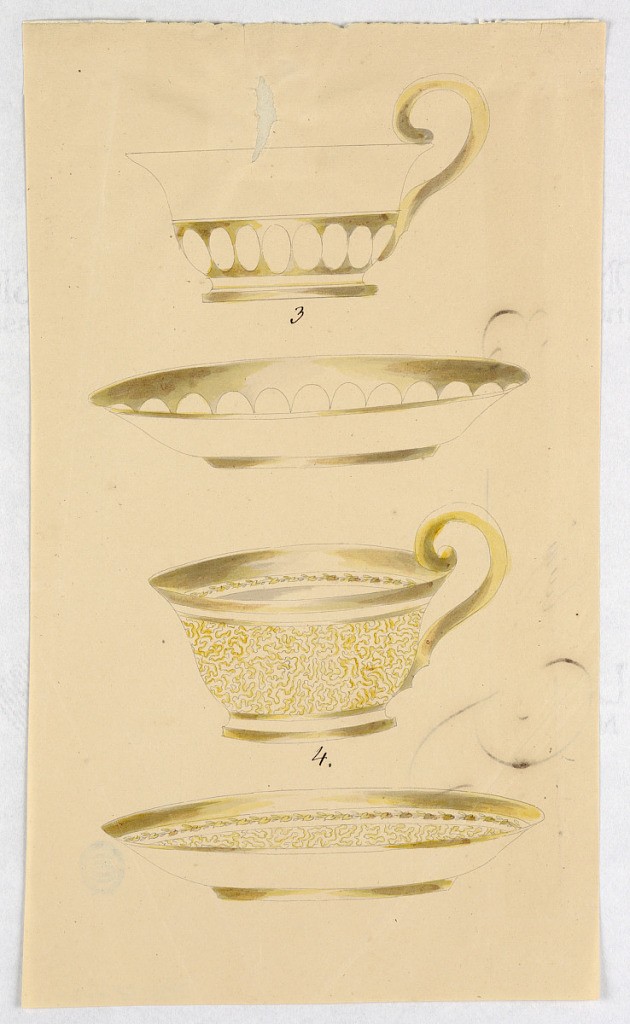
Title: Sample Sheet, Two Designs for Cups and Saucers
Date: ca. 1825
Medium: Brush and gray, yellow, brown watercolor on cream paper
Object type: Drawing
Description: Two designs for cups and saucers probably made of cut glass, opal, hyalite. Arranged in a vertical row showing a cup at top, a saucer below, the number "3" inscribed in pen and black ink in the interval between. Second design for a cup and saucer below with the number "4" inscribed in pen and black ink in the interval between. The cup handles are at right. The decorating consists in the upper designs of rows of ovoids in gold bands, in the lower of framing bands and garlands and gold vermicular ornamentation.